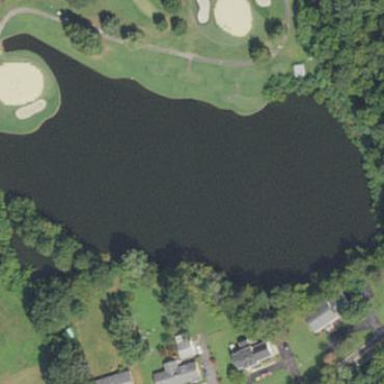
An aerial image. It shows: Peaceful pond surrounded by nature.